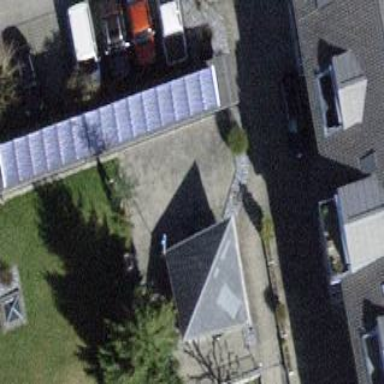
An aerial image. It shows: Shelter.